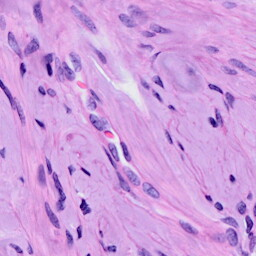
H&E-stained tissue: Cervix